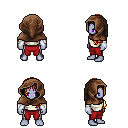
a pixel art fantasy rpg character, male body template, dark elf, purple skin, white long-sleeve shirt, red pants, light blonde left-swept hairstyle, cloth hood, white cloth bracers, four views (front, back, left, right), 2x2 character sprite sheet, small pixel art, hard edges, no anti-aliasing